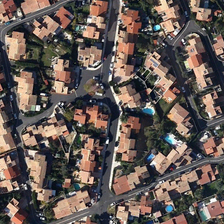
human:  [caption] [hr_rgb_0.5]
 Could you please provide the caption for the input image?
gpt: many red roofed houses are built in the residential area .

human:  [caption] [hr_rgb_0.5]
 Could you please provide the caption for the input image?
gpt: many roads have been built around the neighborhood .

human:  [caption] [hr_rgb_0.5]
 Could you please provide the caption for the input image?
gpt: many roads have been built around the neighborhood .

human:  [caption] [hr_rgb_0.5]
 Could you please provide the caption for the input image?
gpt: many red roofed houses are built in the residential area .

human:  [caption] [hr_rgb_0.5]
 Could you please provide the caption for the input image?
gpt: many red roofed houses are built in the residential area .